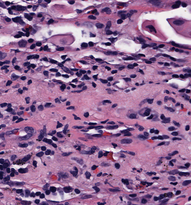
Tumor epithelial tissue: no
Tumor-associated stroma tissue: yes
Normal tissue: no